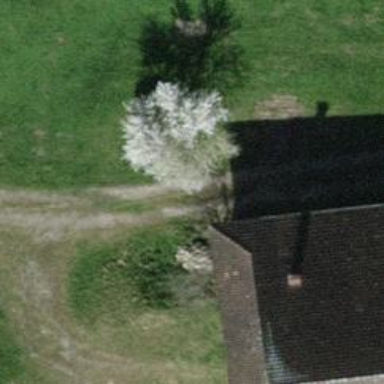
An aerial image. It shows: Beautiful tree in nature.